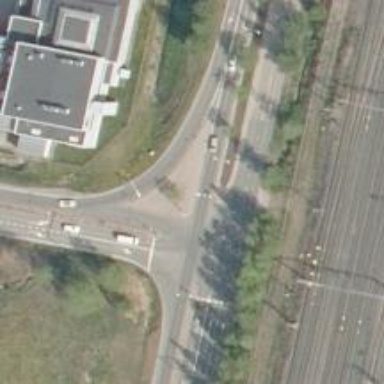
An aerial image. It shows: Asphalt road with secondary link designation.